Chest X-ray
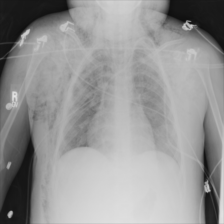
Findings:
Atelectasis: negative
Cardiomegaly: negative
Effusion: negative
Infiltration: negative
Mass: negative
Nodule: negative
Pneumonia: negative
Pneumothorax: negative
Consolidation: negative
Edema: negative
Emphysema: positive
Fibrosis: negative
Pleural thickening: negative
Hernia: negative